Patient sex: M
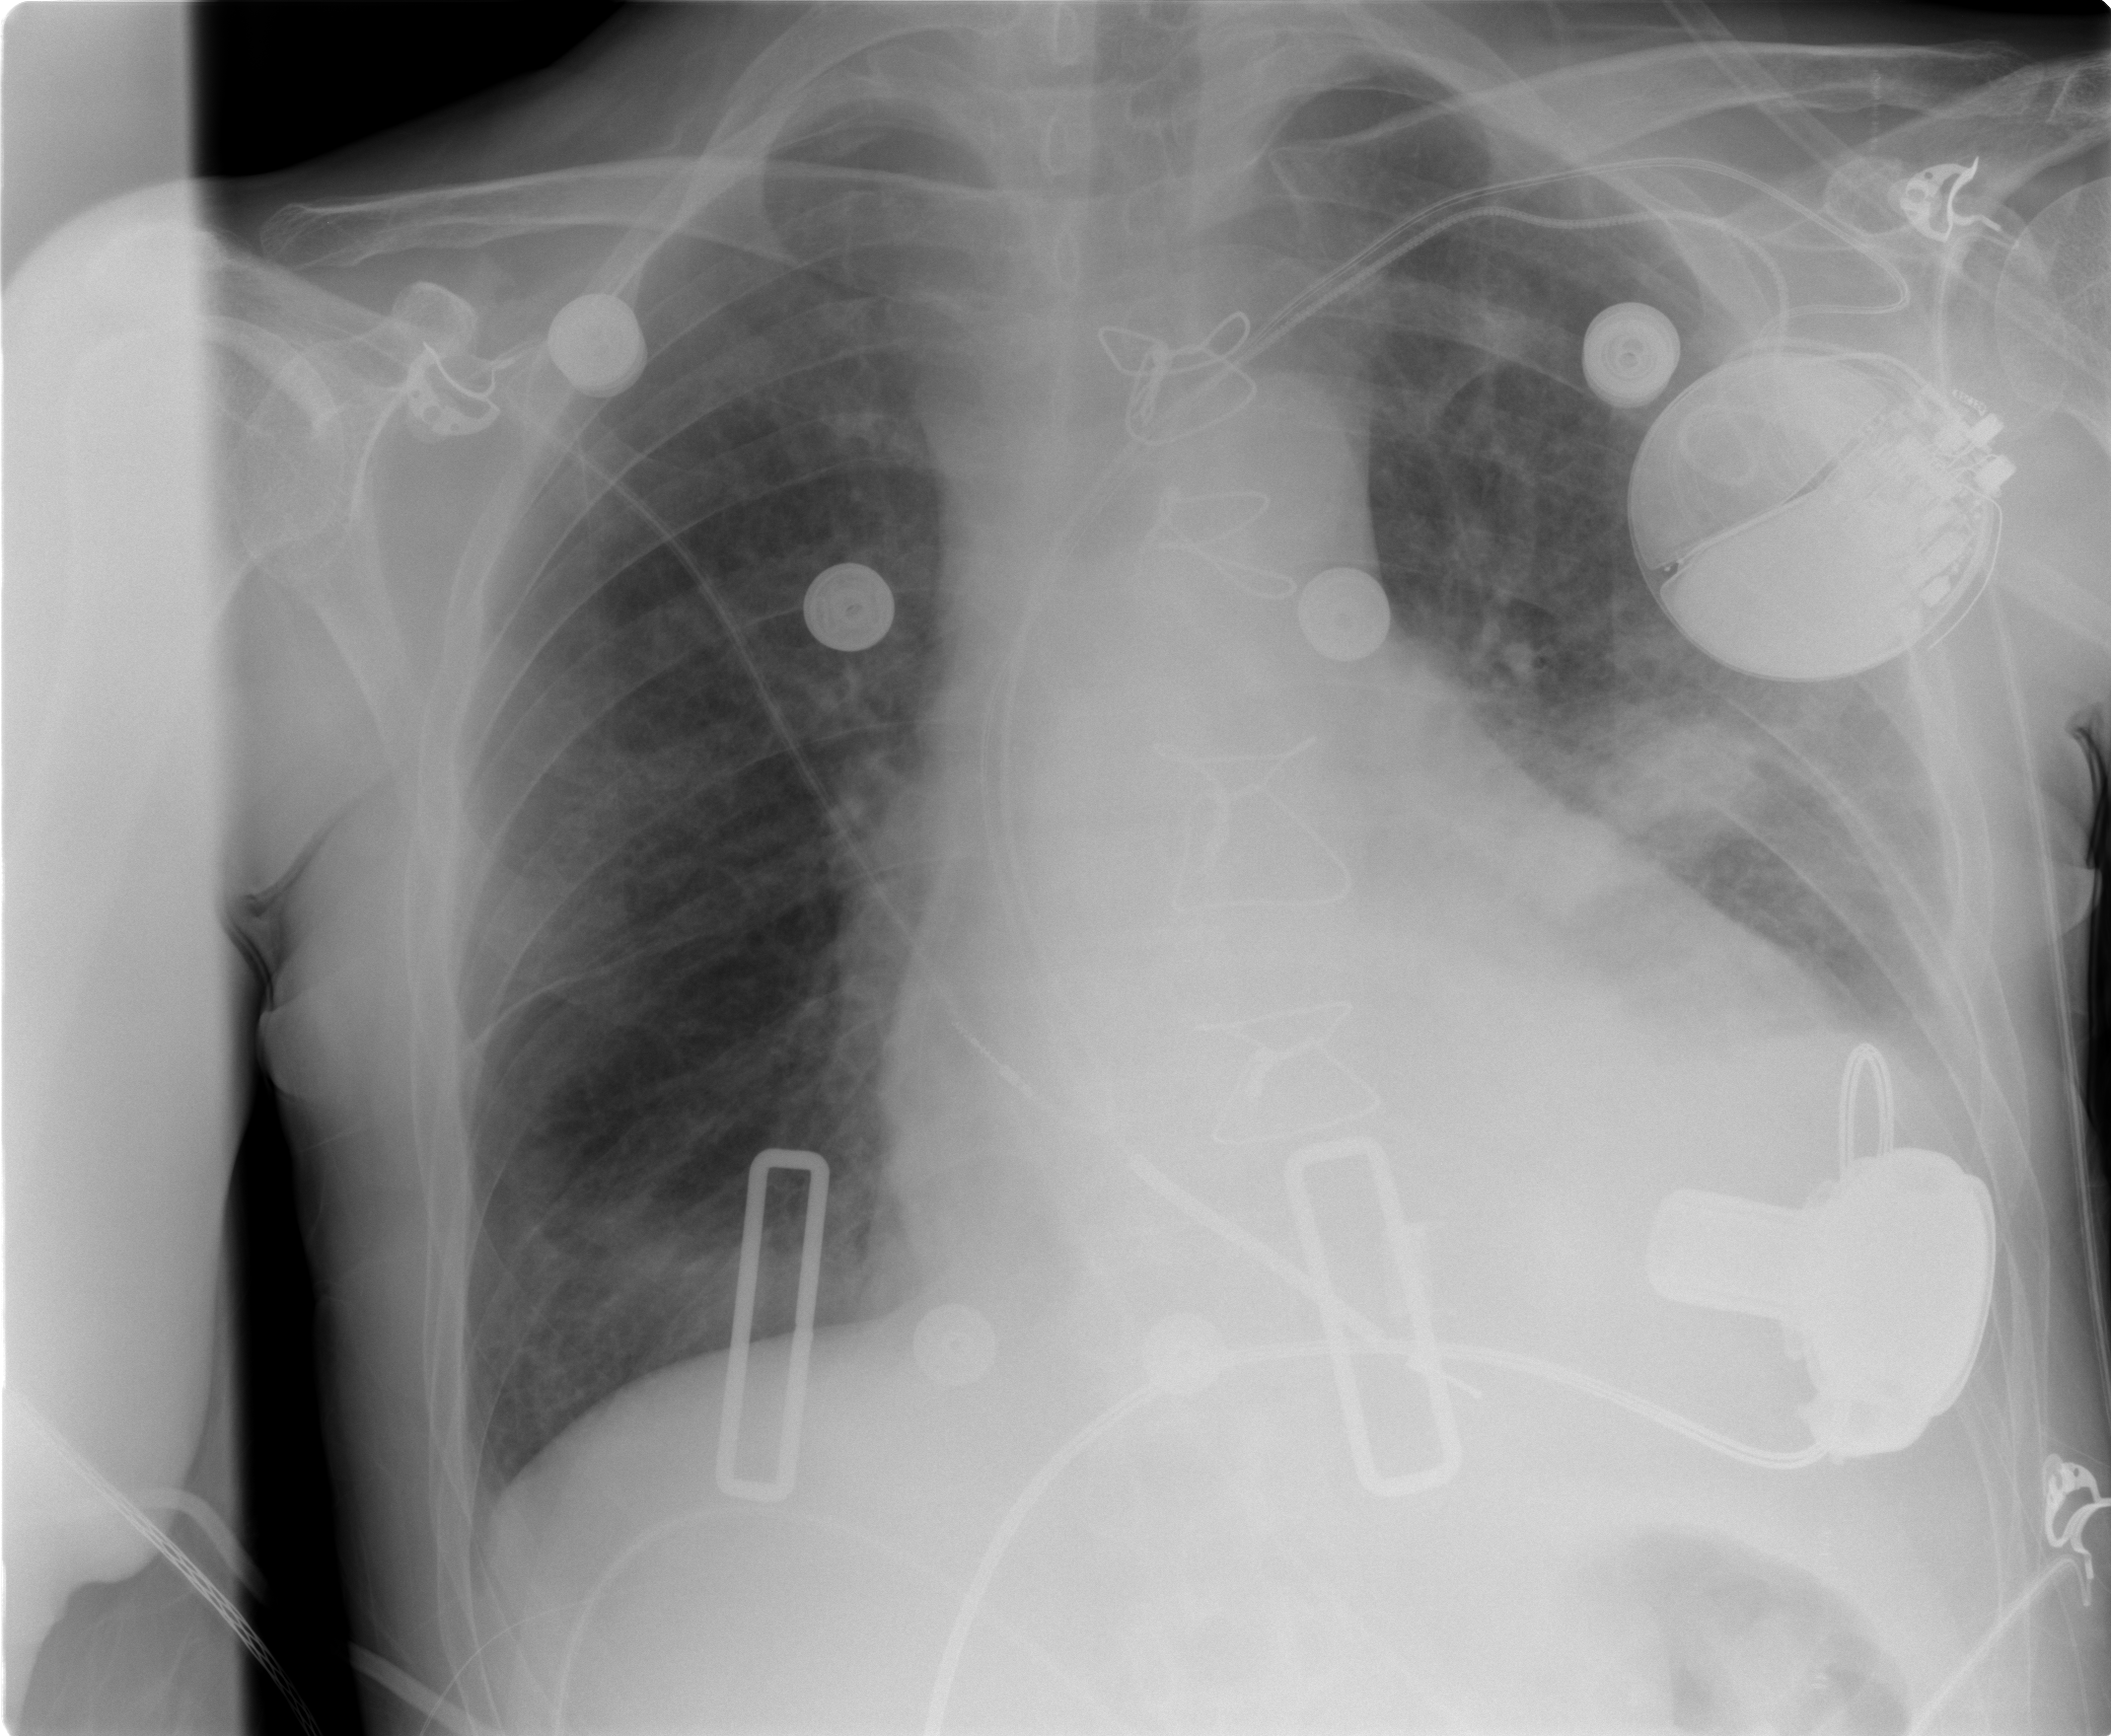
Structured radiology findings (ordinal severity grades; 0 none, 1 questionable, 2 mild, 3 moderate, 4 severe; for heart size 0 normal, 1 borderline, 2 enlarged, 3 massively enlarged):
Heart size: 2
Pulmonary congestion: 2
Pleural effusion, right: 0
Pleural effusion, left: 2
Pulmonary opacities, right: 0
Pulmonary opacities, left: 2
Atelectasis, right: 2
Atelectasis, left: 2